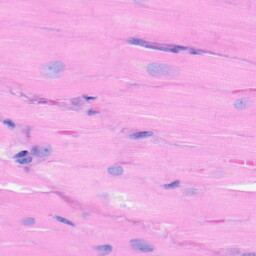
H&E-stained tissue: Heart